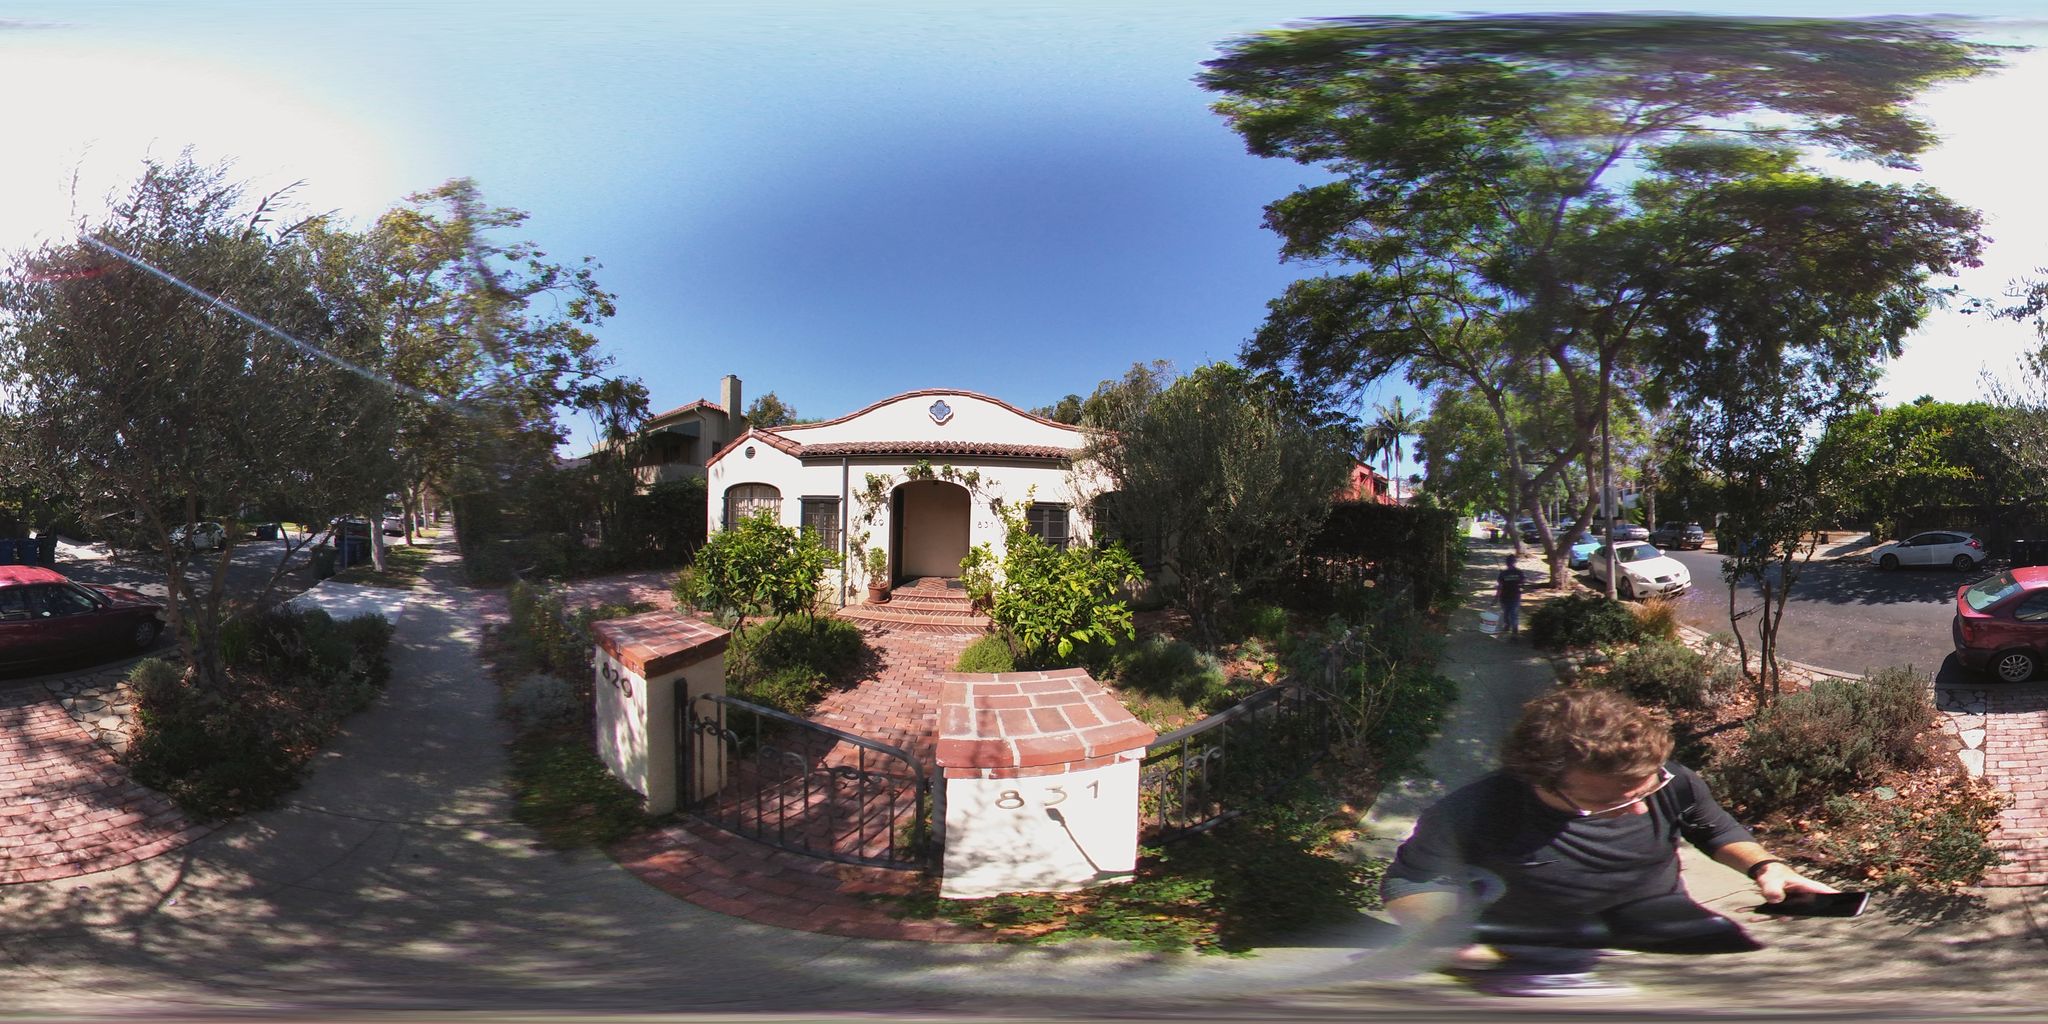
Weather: clear
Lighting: day
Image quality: good
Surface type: walking surface
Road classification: residential
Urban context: urban centre
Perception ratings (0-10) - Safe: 4.32, Lively: 7.39, Beautiful: 6.4, Boring: 5.61, Depressing: 5.84, Wealthy: 7.29